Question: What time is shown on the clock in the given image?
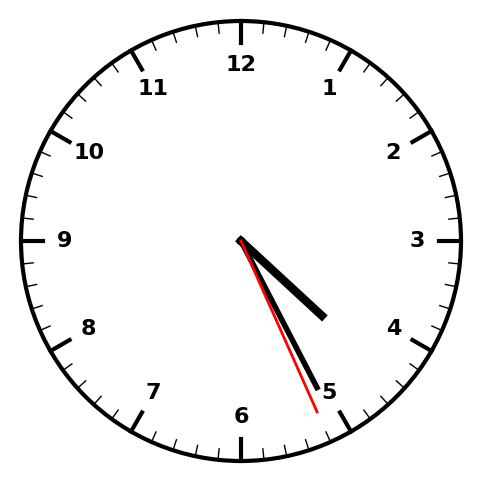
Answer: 04:25:26